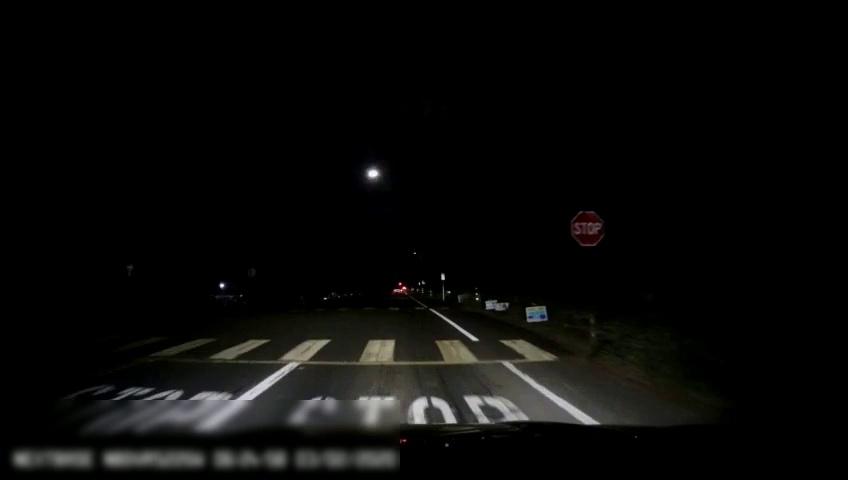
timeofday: Night
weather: Other
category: Drivable Space
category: Vehicles | Car
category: Lanes | Current Lane
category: Lanes | Current Lane
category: Traffic | Signs